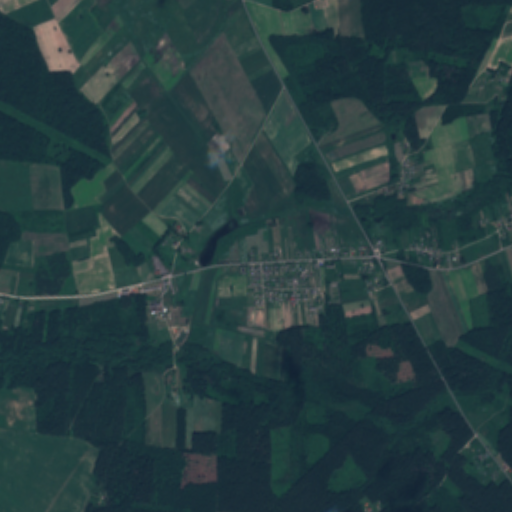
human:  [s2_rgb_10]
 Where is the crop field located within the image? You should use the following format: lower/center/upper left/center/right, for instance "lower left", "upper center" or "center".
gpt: The crop field is located in the lower left of the image.
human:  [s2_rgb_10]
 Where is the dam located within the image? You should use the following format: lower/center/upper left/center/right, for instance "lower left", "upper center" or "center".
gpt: The dam is located in the center of the image.
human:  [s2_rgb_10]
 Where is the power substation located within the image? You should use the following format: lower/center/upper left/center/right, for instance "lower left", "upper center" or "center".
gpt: The power substation is located in the center of the image.
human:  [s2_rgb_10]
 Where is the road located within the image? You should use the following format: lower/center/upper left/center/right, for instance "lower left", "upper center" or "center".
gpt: There is no road in the image.